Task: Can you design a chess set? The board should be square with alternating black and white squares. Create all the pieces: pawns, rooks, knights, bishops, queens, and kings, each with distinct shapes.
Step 5391:
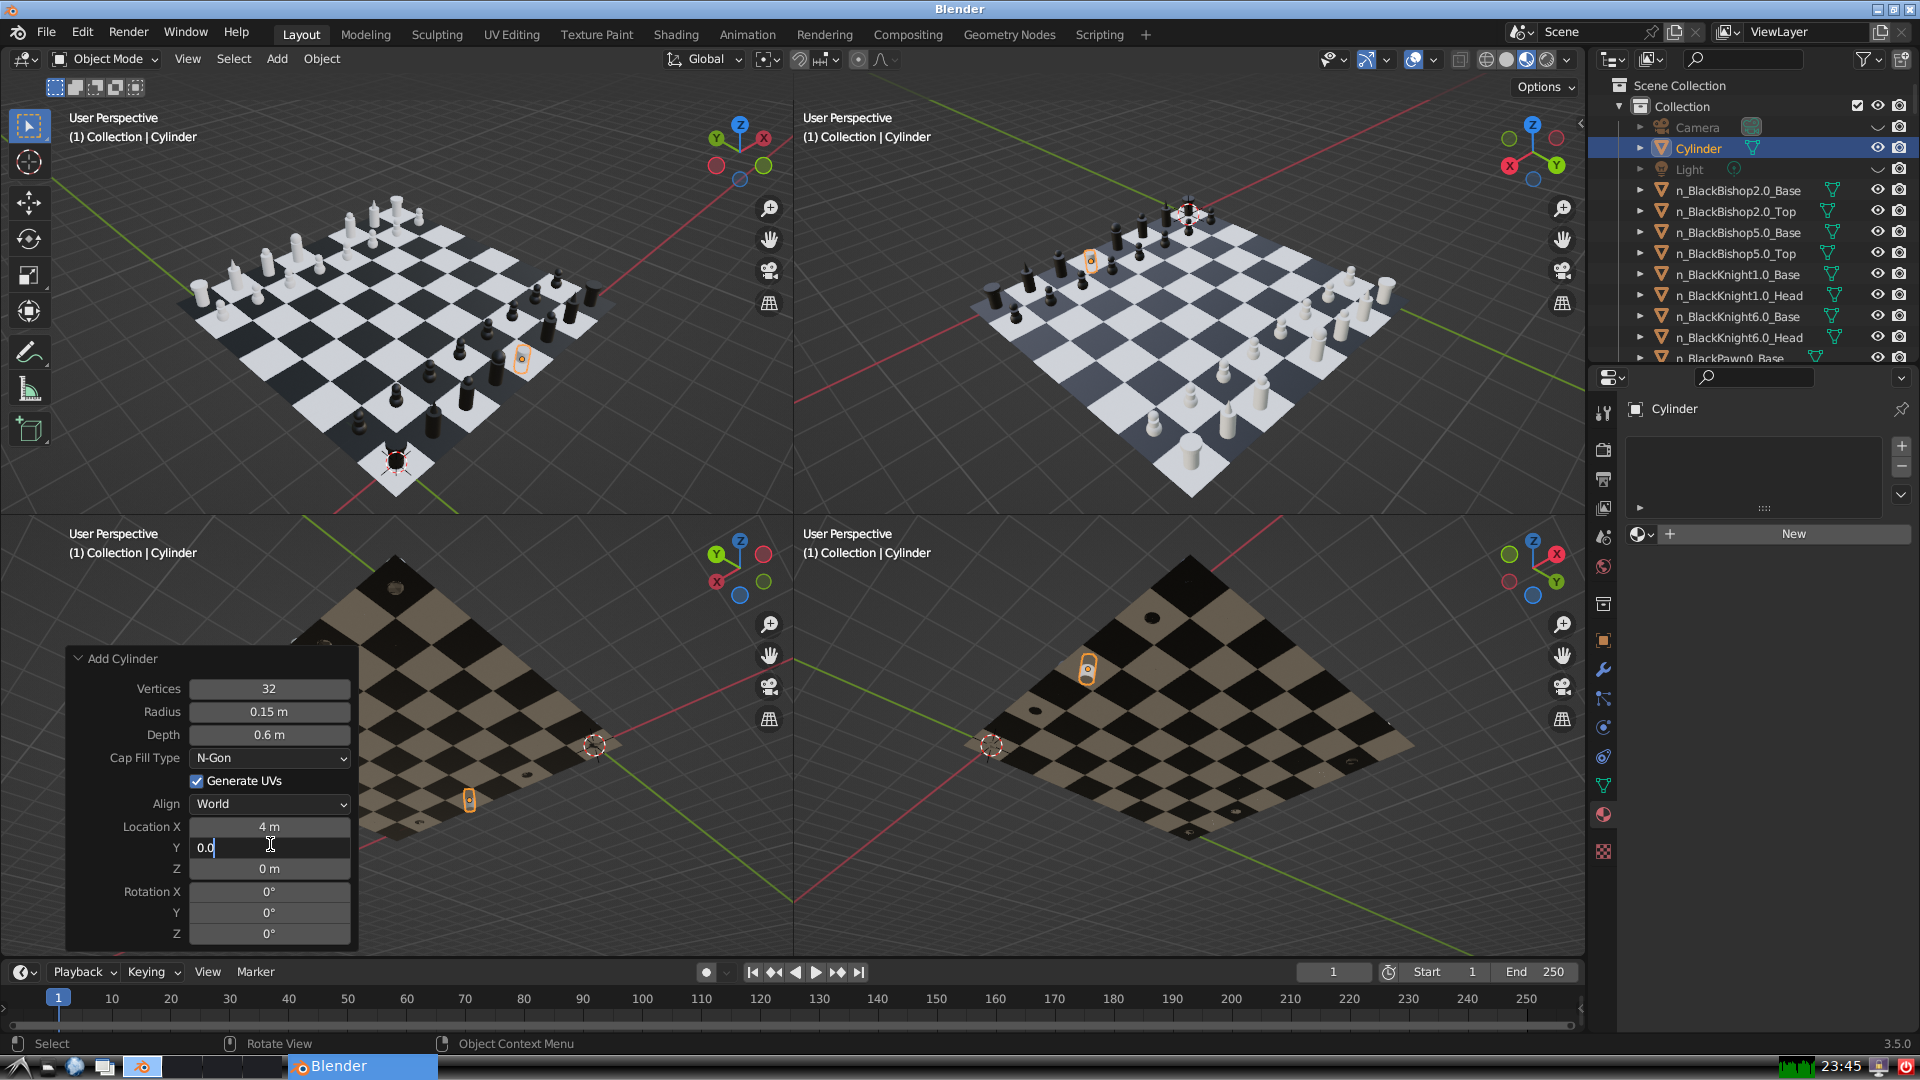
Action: {"key_press": ['Return']}